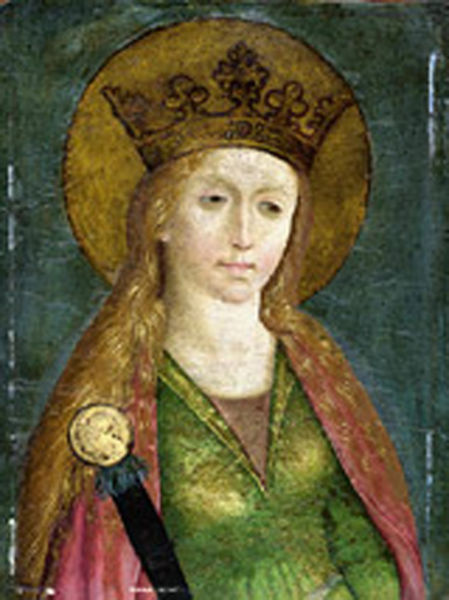
Titel: Brustbild einer Heiligen Märtyrerin (Katharina von Alexandrien?)
Künstler: Meister der Blaubeurer Kreuzigung
Standort: Karlsruhe
Institution: Staatliche Kunsthalle Karlsruhe
Schlagwörter: blau, dunkel, gemälde, haut, himmel, kopf, mann, umhang, gelb, grün, ausschnitt, braun, brust, frau, frisur, grau, haar, hell, hintergrund, kleid, kleider, licht, mund, nase, ohr, schwarz, stirn, weiss, blick, gürtel, rot, schleier, hochformat, malerei, alt, blond, hemd, jung, arm, augen, band, blass, bluse, gesicht, inkarnat, kragen, lang, trauer, bild, bildnis, hals, portrait, porträt, öl, kirche, sonne, auge, gewand, gold, haare, lange haare, mantel, mutter, augenbrauen, blässe, brosche, brustbild, edelsteine, frontal, gotik, kinn, krone, lippen, locken, rechts, renaissance, rosa, schulter, schultern, traurig, oval, rund, stock, lächeln, brüste, farbig, ruhig, seitlich, wangen, komplementär, stab, russland, farbe, rt, könig, tafel, detail, brauen, wandgemälde, wandmalerei, melancholisch, gesenkter blick, nachdenklich, teint, augenbraue, geneigt, grun, unscharf, pink, griff, lose, gesich, mond, berlin, offen, blind, buch, medaillon, kloster, religion, dom, torso, acryl, druck, jungfrau, stich, schwert, leinwand, kugel, abzeichen, orden, zeremonie, darstellung, graphisch, altar, zacken, knauf, schein, heiligenschein, rote haare, amulett, medallion, nimbus, blaugrün, christlich, dolch, mittelalter, schwart, gsicht, adlige, oelbild, königin, heilige, fresko, medaille, mild, schwertgriff, zierde, golden, grünes kleid, aurora, heilig, klei, maria, madonna, magdalena, gloriole, jesu, mutter gottes, miniatur, sakral, christentum, goldgrund, ikone, mittelalterlich, vergoldung, anna, grün rot, tafelbild, kaiserin, aureole, zepter, liturgie, szepter, münze, schwerz, heiligenbild, roter mantel, gottesmutter, karlsruhe, barbara, katharina, eot, glorie, heiligendarstellung, buchmalerei, mittealter, fibel, heilgenschein, boticelli, roter umhang, magenta, heilige katharina, gewna, wallend, augen mund, ursula, unschaft, langes haar, langhaarig, heilige maria, inkanat, haarr, heilienschein, anne, schwertknauf, katholik, portrtät, blondes haar, rsa, heiligenschin, kopr, goldnumbus, kleid umhang, gekrönte heilige, coroa, dolorosa, schmerzensfau, schmerzensfrau, alexandrien, cryl, marienkrone, krnoe, nasei, heiligensarstellung, gridd, köngigin, v auschnitt, langes haare